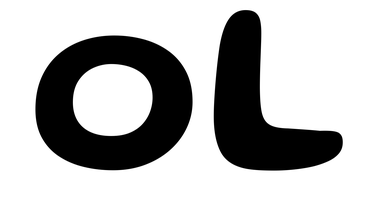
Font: Gluten_Medium